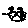
Label: smiley face